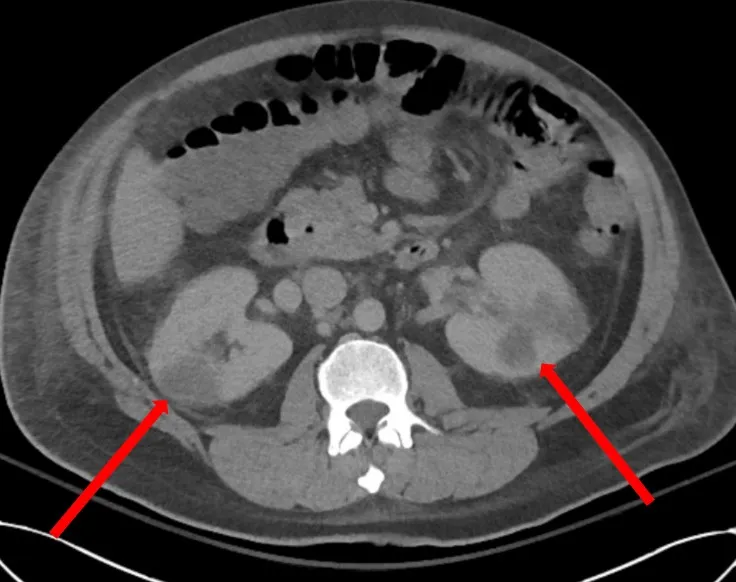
A non-contrast CT scan of the abdomen demonstrates bilateral renal cortical infarcts (arrows).
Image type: radiology (ct)